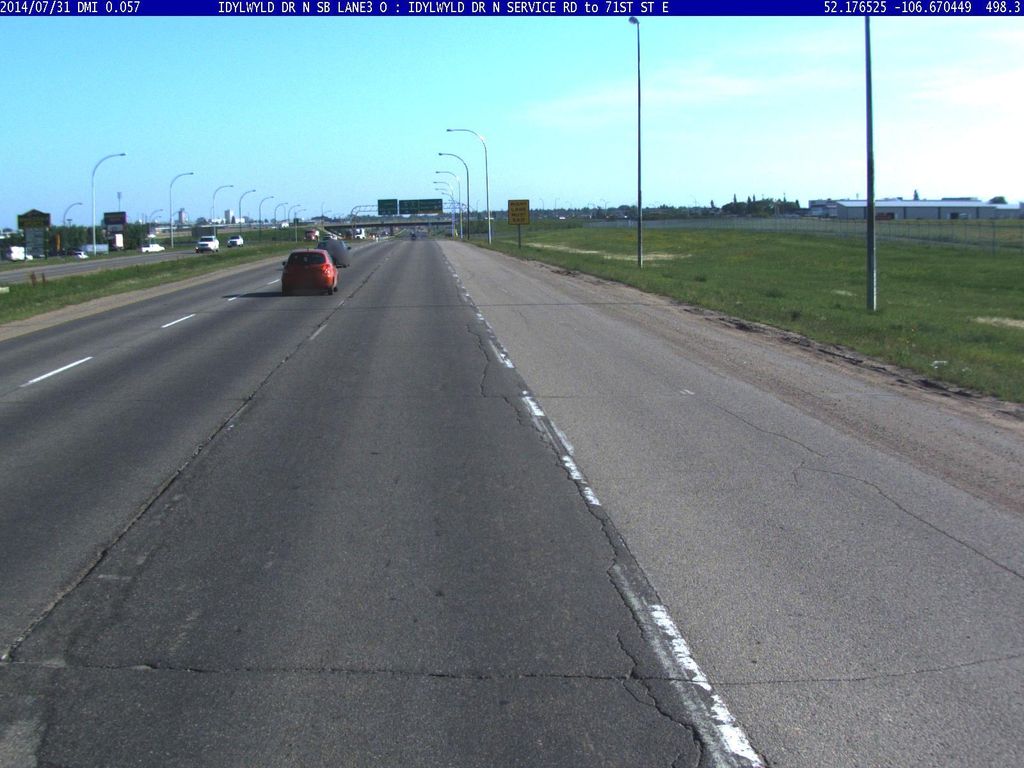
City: saskatoon